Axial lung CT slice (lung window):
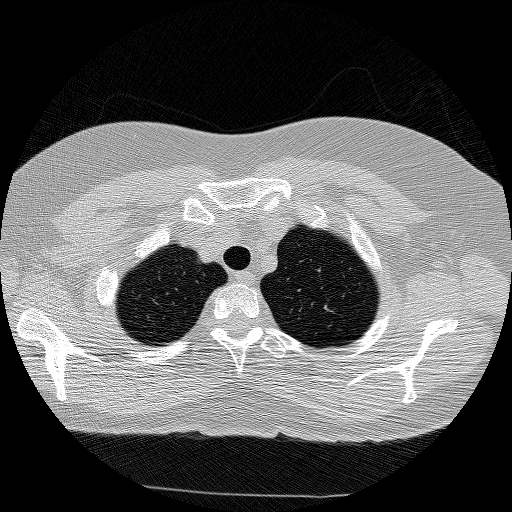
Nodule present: no